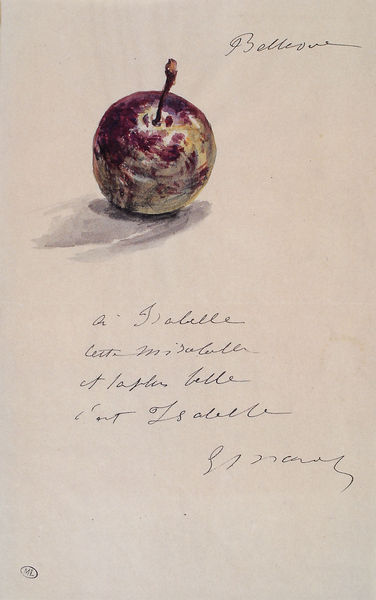
Titel: Brief an Isabelle Lemonnier (mit Zeichnung einer Pflaume)
Künstler: Édouard Manet
Institution: Paris, Musée du Louvre
Schlagwörter: schatten, weiß, aquarell, gelb, grün, grau, zeichnung, rot, signatur, blatt, rund, stilleben, apfel, schrift, papier, lila, violett, unterschrift, widmung, flecken, brief, handschrift, bellevue, isabella, isabelle